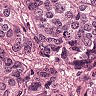
Metastatic tissue present: yes